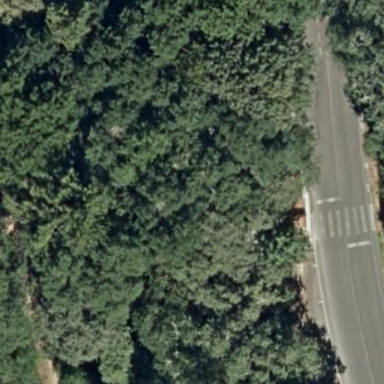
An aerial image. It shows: Forest with evergreen needle-leaved trees.